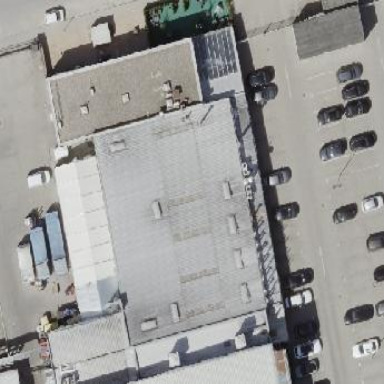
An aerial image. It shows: Commercial building.